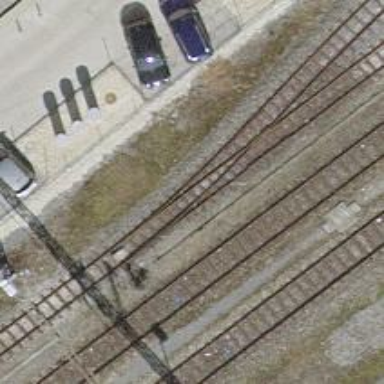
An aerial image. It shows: Narrow-gauge railway yard with electrified tracks featuring contact line.